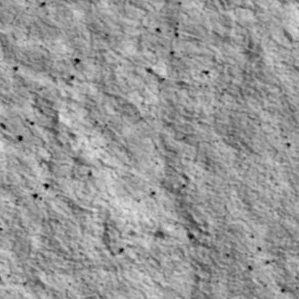
Label: non_frost